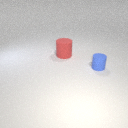
large red rubber cylinder to the left of small blue rubber cylinder